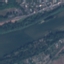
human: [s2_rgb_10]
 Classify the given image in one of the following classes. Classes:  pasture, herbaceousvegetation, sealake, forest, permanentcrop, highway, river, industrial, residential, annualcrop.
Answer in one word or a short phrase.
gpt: River